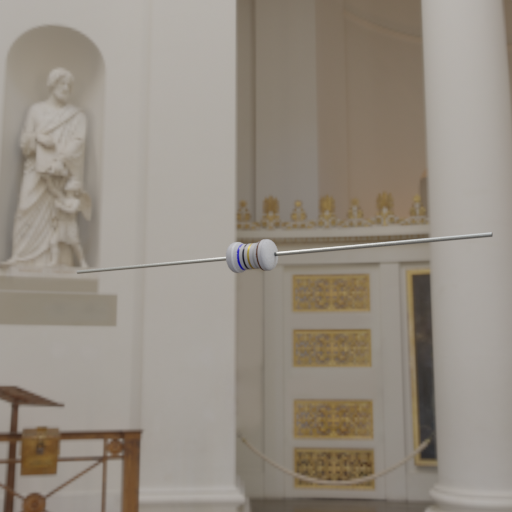
Resistor colour bands (in order): white, blue, black, gold, silver, brown